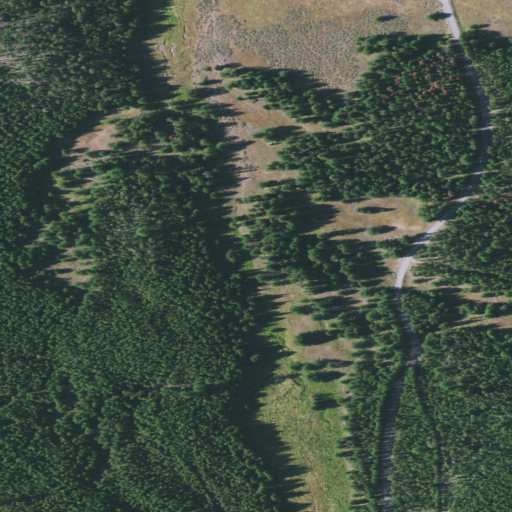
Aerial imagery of plain(s) in Oregon named Beaver Meadows containing evergreen forest, shrub, herbaceous wetlands, and grassland